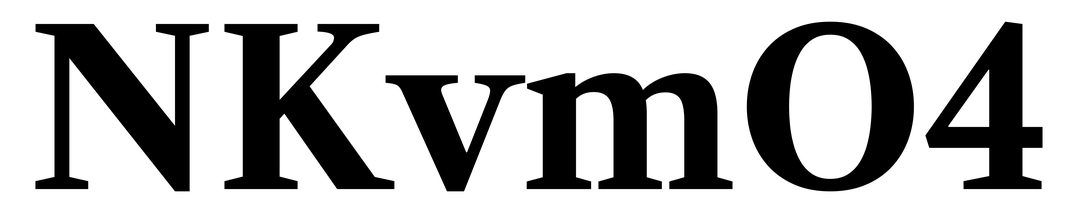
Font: LibreCaslonText_Bold